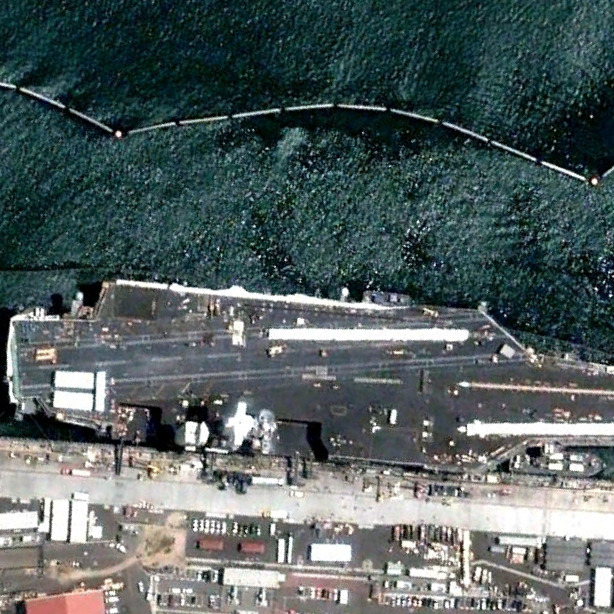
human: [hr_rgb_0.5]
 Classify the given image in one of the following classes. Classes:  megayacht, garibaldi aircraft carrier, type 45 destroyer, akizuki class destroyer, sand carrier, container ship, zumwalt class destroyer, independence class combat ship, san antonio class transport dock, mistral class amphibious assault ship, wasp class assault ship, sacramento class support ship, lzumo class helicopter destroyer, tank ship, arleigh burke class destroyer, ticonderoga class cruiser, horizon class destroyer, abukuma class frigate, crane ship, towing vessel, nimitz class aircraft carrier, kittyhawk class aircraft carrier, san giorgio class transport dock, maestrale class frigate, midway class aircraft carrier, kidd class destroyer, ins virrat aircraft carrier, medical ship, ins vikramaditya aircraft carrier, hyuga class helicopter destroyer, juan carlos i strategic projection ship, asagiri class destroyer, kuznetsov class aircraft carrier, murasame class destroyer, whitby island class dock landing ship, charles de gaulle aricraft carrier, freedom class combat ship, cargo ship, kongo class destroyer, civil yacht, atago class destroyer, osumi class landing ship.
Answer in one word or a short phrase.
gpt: Nimitz class aircraft carrier